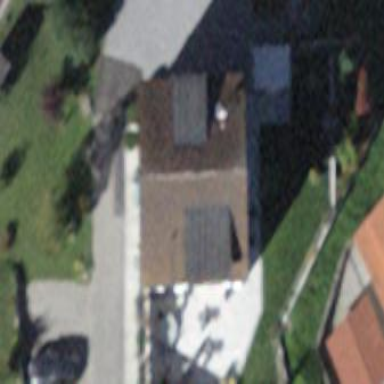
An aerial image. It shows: Simple house.